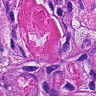
Metastatic tissue present: yes